Question: I started fiddler and when I tried to access google.com , I got the below error

It was able to find that, the request is coming from an untrusted tool or something like that. Can anyone please explain how they are doing it or any hint about it, so that, we could apply for our web sites.
Once I closed the fiddler, it started working fine again.
Thanks in advance
Jonathon
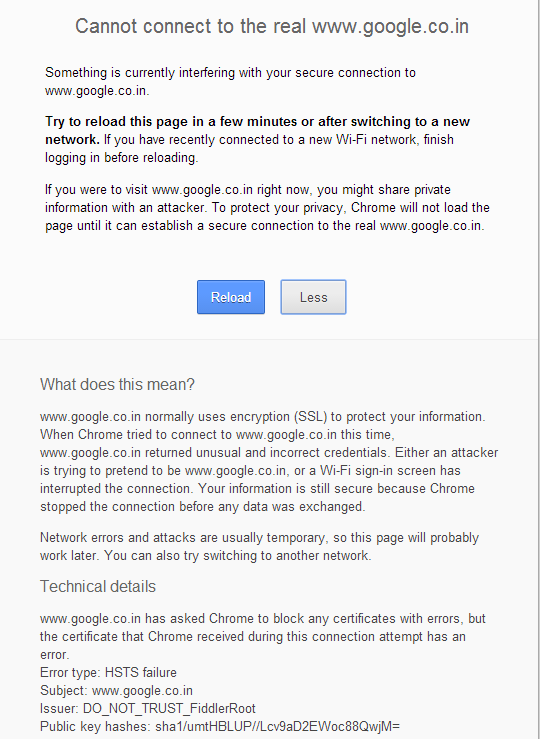
Answer: It's all explained in the "what does it mean" section: Fiddler has send your browser its own SSL certificate to be able to intercept the request (it -more or less- decrypts it using its certificate, then re-encrypts it using Google's one).
Chrome comes preloaded with public keys that it expects to see in the certificate chain for web sites, including of course google.* ones, so it can detect that Fiddler's certificate is not one coming from Google.
See <URL>